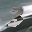
Label: 3